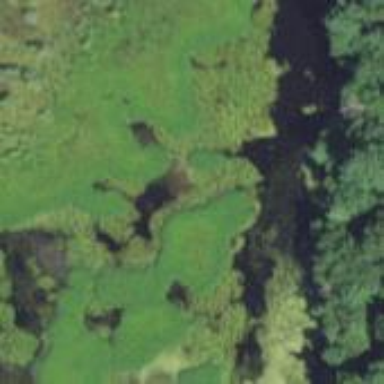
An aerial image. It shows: Bog wetland.